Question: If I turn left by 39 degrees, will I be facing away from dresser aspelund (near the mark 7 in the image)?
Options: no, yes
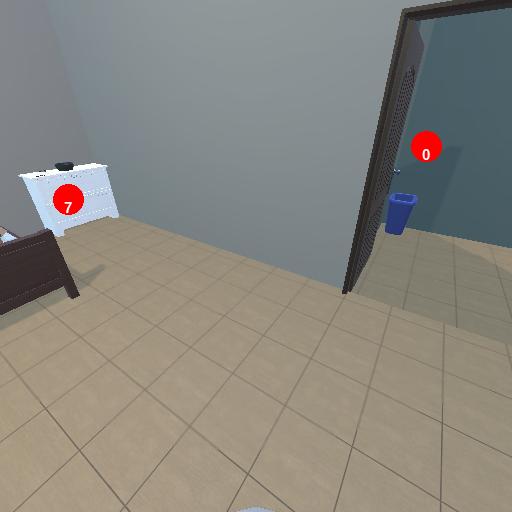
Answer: no